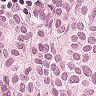
Metastatic tissue present: yes